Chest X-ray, AP view. Patient: 64 years old, sex F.
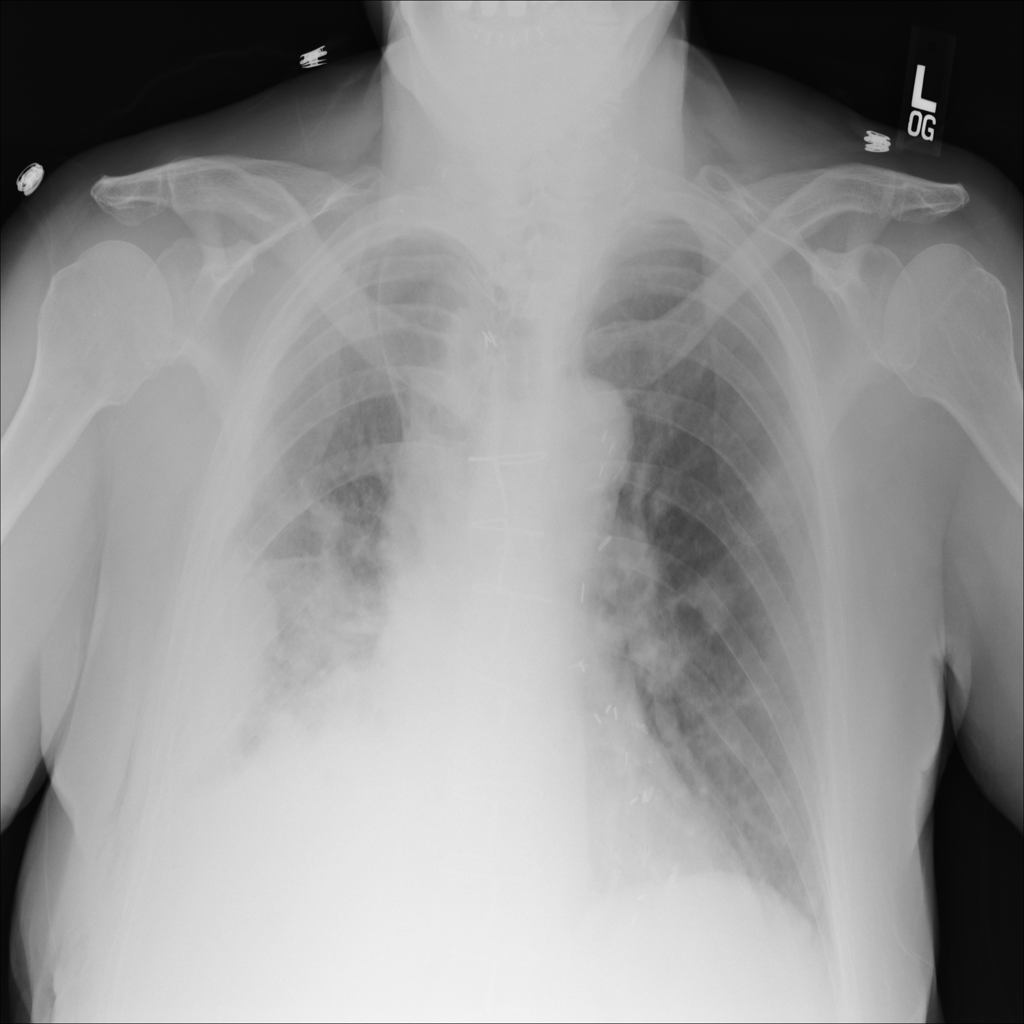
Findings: Nodule